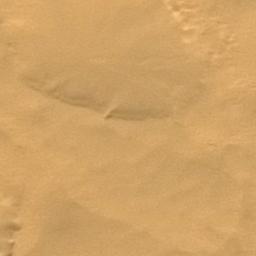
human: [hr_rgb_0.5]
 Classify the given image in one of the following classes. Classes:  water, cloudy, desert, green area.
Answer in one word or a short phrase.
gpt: desert